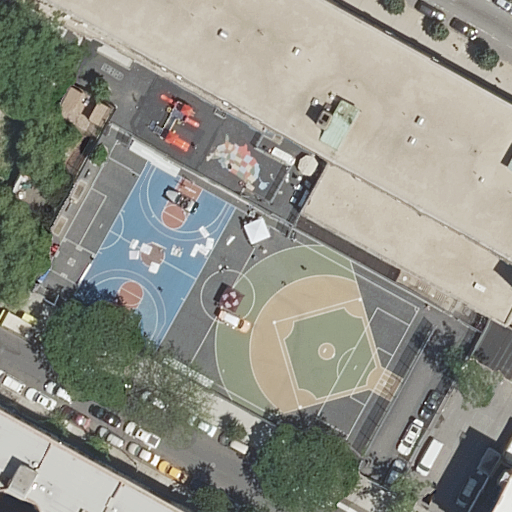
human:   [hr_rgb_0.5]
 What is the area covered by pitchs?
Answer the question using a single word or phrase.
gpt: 3840m2

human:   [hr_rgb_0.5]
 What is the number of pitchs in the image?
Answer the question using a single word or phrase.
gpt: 3

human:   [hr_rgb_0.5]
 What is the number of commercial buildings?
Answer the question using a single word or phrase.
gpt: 0

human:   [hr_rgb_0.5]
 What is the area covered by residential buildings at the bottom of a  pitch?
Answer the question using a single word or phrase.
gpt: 447m2

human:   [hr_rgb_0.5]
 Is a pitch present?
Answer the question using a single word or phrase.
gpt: yes

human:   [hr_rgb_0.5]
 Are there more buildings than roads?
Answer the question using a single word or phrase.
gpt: yes

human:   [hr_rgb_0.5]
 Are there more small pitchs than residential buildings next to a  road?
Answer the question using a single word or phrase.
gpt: no

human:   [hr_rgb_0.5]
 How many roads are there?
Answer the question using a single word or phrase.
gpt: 2

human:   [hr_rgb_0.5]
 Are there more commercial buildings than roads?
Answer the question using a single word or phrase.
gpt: no

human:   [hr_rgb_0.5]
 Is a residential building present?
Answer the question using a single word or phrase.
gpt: yes

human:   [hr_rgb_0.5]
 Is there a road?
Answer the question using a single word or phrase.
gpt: yes

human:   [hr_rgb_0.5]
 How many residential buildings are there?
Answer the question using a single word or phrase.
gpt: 5

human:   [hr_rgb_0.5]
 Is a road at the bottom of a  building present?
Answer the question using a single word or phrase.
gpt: yes

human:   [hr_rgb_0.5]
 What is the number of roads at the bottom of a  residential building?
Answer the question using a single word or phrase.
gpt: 0

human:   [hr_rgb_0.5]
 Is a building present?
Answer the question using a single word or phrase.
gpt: yes

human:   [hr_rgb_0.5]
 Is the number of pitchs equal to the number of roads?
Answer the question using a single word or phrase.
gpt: no

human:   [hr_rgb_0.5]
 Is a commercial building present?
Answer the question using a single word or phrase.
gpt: no

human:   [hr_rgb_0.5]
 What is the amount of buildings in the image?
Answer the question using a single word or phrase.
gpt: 6

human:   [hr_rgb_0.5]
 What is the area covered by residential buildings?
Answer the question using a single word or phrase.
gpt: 447m2

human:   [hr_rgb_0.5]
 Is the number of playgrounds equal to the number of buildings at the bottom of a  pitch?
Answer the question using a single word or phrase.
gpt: no

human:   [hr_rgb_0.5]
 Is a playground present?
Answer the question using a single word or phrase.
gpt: yes

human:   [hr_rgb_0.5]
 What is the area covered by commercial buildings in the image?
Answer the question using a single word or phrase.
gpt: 0m2

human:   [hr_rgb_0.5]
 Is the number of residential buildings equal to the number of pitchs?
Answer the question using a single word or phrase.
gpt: no

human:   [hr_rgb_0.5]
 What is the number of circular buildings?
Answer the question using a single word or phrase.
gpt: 0

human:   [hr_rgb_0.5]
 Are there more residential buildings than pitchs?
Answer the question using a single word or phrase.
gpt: yes

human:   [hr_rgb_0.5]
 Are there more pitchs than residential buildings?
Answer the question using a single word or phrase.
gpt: no

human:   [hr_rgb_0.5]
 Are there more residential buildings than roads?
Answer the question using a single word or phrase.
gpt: yes

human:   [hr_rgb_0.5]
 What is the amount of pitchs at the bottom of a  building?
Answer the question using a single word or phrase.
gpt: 1

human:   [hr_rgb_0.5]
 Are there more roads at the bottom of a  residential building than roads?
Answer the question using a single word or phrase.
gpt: no

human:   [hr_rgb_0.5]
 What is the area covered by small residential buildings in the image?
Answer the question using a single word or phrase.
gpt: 164m2

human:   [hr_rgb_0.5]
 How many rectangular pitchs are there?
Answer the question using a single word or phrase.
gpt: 2

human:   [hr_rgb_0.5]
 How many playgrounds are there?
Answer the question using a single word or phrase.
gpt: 1

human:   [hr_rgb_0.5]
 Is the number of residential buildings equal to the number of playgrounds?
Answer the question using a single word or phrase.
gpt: no

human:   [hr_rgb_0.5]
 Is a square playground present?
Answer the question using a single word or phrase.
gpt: no

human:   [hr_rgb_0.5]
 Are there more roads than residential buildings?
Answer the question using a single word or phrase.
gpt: no

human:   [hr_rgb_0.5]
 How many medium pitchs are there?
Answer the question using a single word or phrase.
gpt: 0

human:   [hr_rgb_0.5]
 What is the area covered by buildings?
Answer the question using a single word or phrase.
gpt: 3158m2

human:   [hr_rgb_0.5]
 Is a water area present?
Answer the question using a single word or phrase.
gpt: no

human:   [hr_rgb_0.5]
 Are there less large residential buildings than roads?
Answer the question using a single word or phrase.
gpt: yes

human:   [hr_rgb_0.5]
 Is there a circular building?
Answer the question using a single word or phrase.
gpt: no

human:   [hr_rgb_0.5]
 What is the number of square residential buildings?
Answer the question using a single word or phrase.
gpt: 0

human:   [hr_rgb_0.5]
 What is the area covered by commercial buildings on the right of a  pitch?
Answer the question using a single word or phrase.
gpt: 0m2

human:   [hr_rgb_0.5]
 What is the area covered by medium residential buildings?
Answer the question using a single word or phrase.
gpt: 282m2

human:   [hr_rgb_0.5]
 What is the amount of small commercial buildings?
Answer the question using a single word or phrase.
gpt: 0

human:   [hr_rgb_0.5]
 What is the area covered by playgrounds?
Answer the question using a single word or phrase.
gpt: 2854m2

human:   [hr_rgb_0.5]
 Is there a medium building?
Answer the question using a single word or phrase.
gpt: yes

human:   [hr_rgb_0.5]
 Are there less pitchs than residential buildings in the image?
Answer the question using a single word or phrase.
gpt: yes

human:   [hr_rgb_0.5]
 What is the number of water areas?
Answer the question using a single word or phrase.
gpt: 0

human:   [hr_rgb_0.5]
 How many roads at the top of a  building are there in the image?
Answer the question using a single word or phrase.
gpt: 1

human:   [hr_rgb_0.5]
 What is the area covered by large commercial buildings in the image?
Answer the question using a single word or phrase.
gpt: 0m2

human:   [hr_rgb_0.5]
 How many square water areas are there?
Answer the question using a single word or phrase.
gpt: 0

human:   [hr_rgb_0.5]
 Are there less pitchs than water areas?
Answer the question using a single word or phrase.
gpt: no

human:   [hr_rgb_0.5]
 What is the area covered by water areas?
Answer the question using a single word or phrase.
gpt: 0m2

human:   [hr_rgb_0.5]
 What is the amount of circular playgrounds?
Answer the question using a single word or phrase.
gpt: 0

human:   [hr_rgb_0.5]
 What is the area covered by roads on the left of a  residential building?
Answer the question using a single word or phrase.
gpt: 0m2

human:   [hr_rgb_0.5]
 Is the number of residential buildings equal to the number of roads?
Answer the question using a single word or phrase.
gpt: no

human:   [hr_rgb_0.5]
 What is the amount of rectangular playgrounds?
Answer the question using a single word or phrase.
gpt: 1

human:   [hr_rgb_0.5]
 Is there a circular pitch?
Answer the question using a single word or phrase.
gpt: no

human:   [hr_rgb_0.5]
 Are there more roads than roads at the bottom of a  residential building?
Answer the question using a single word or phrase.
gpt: yes

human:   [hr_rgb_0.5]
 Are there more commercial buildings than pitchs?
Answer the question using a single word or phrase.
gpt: no

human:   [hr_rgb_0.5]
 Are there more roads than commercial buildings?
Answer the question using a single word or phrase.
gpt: yes

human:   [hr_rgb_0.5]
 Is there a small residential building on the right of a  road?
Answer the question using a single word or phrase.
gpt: yes

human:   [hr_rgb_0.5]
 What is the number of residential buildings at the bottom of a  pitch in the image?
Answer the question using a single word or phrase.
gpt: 5

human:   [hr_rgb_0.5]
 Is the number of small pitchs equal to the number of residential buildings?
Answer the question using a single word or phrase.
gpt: no